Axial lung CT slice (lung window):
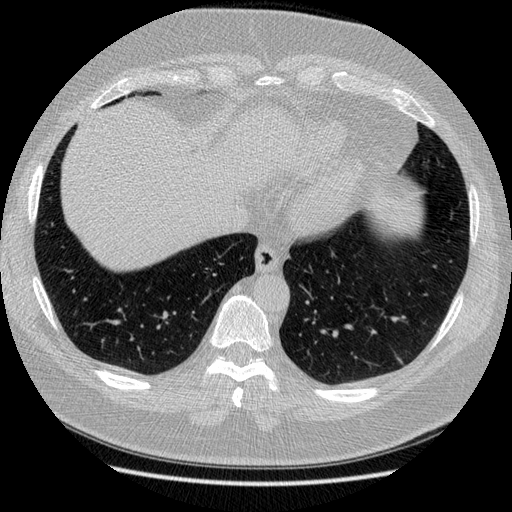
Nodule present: no